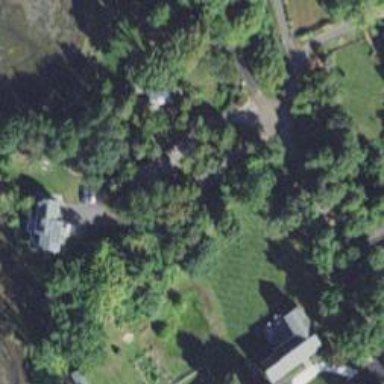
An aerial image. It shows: Residential driveway used as service road.